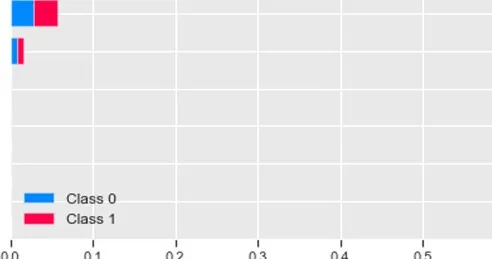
RSV model B (syndromic only).
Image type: pathology (immunostaining)